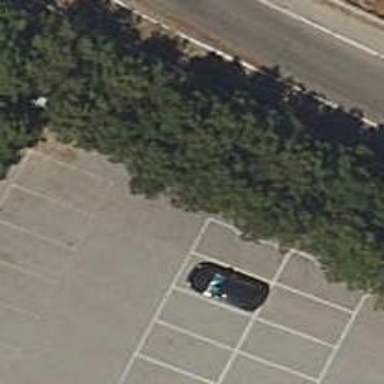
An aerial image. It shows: Parking aisle designated as service road.